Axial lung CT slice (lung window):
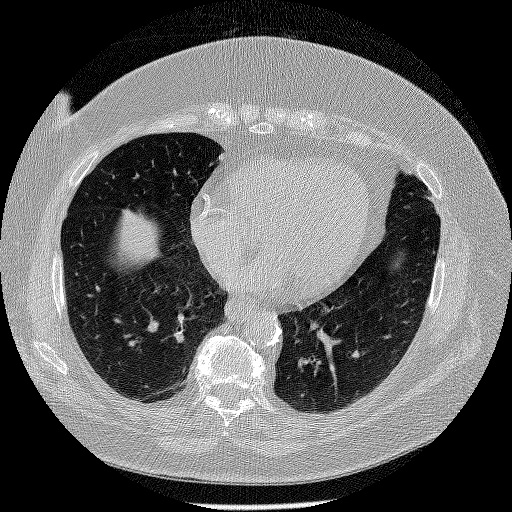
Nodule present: no